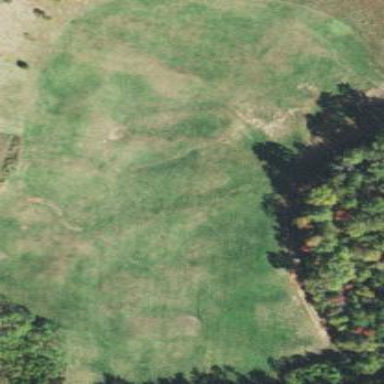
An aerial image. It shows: Area with grass used as rough in golf course.